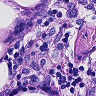
Metastatic tissue present: no